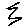
Label: zigzag